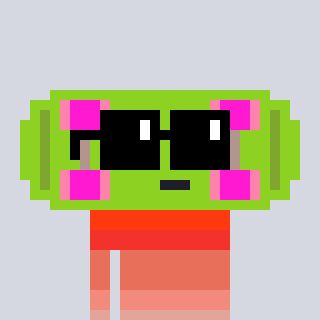
a pixel art character with square black sunglasses, a skateboard-shaped head and a red-colored body on a cool background